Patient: sex M, age 42
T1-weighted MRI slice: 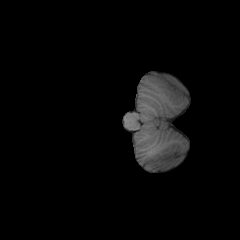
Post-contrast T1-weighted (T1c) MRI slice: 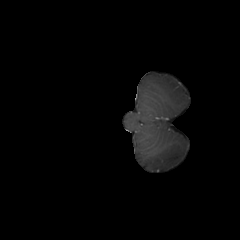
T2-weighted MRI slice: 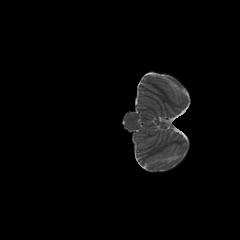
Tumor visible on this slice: no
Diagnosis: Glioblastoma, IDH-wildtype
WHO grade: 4